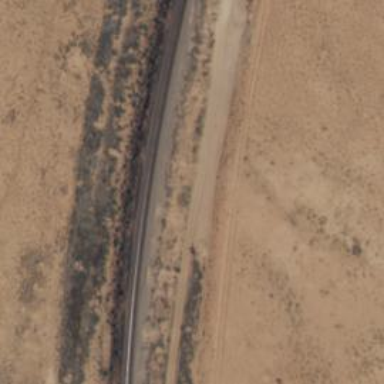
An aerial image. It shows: Railway track.